Interaction volume radius: 5 \u00c5
Interaction volume height: 10 \u00c5
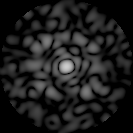
Disorder parameter: 0.8757